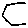
Label: hexagon